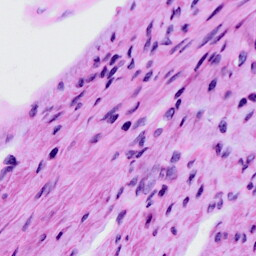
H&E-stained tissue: Cervix